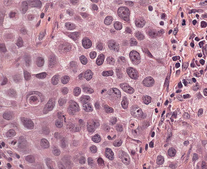
Tumor epithelial tissue: yes
Tumor-associated stroma tissue: yes
Normal tissue: no